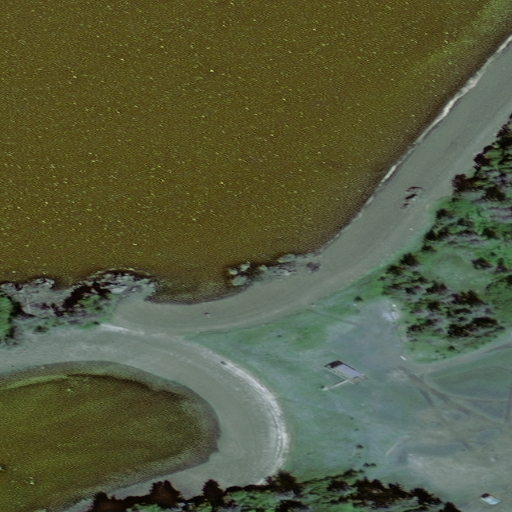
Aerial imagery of cape in Alaska named Anisom Point containing only unknown